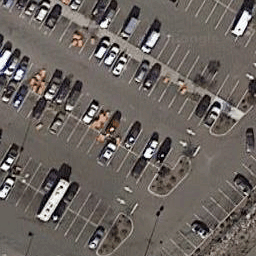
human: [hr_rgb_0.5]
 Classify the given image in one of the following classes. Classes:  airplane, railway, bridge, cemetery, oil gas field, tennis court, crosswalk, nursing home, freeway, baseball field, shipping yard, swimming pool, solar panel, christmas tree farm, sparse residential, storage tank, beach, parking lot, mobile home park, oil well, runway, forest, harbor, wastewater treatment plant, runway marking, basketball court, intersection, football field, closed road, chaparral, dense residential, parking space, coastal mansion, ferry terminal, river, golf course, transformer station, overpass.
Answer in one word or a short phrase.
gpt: parking lot